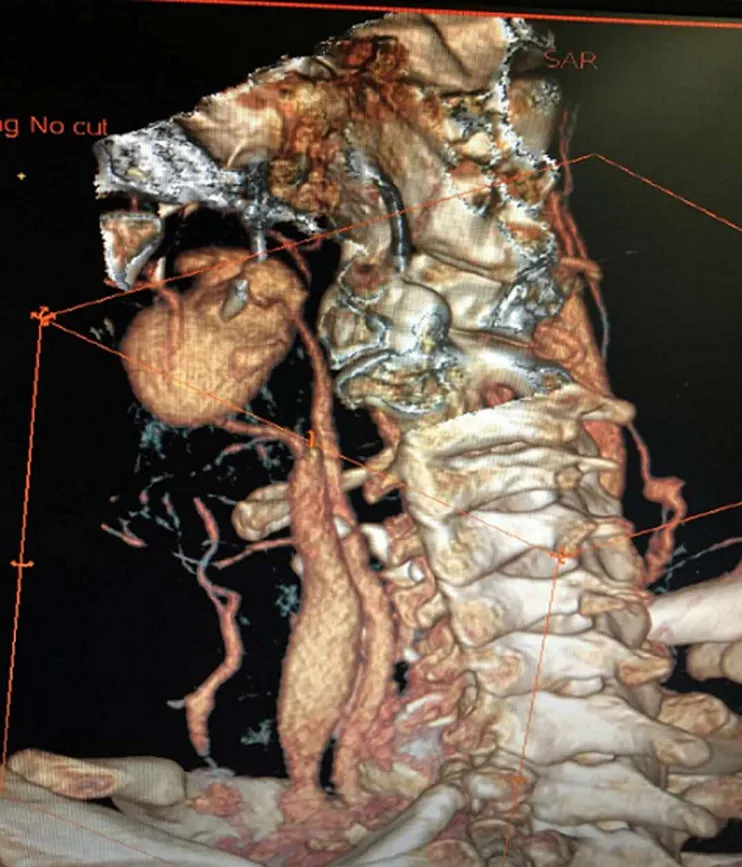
preoperative angiography of the left ICA showing the pseudoaneurysm.
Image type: radiology (ct)